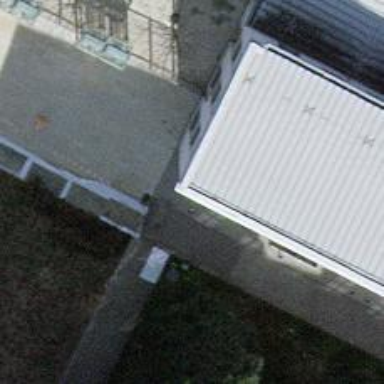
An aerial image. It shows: Surveillance system is in place.